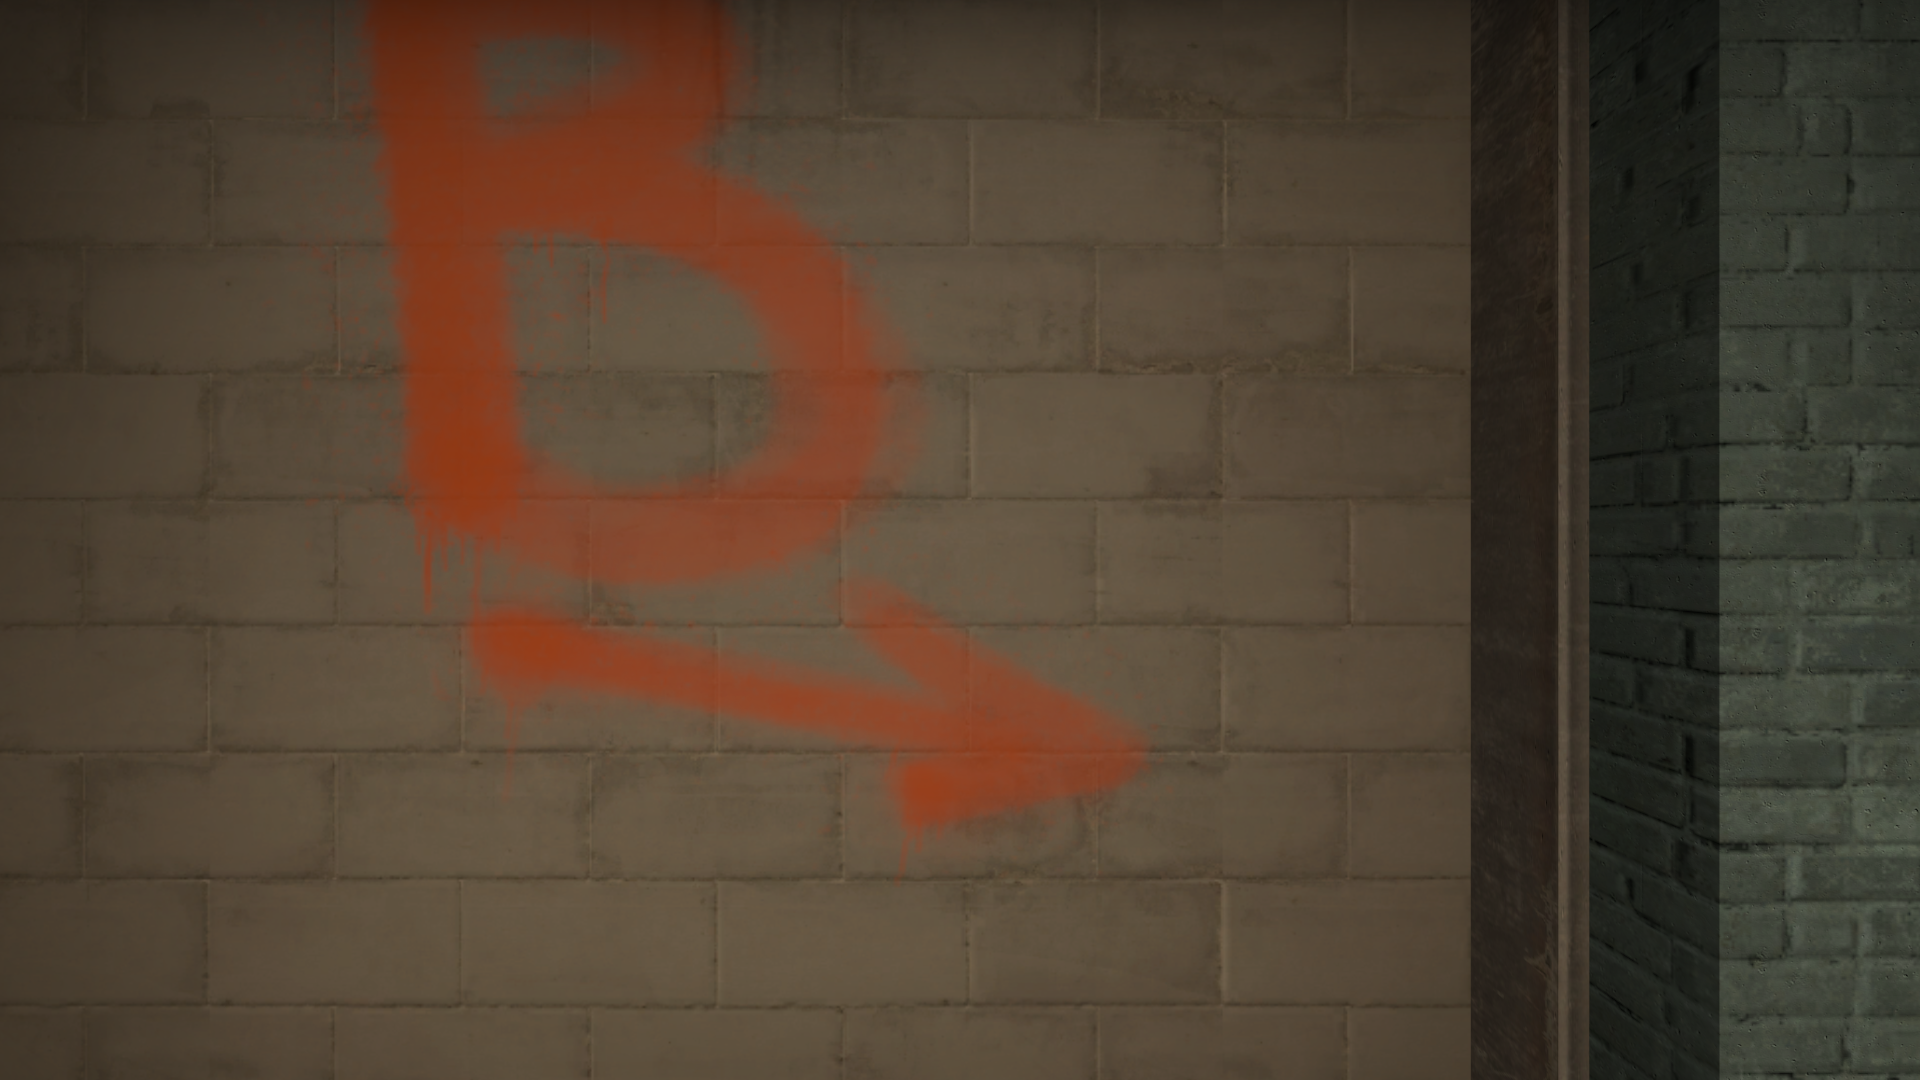
Map: de_train